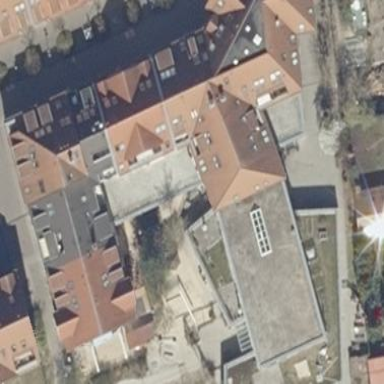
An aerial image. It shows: Kindergarten building.